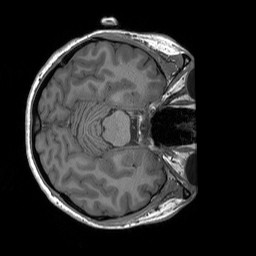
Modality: T1w
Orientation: axial
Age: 32
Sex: female
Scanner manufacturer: siemens
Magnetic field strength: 3 T
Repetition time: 1.9 s
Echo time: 0.00243 s